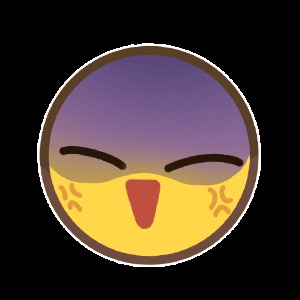
Label: emoji